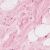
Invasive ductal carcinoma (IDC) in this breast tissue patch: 0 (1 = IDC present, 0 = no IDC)